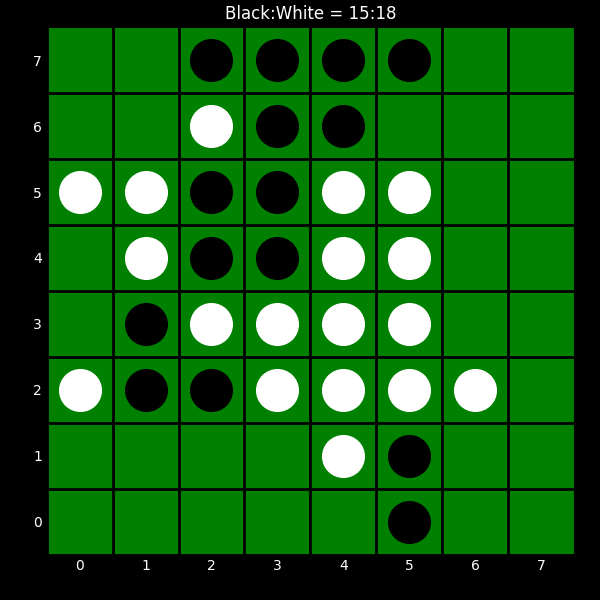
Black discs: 15
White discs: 18